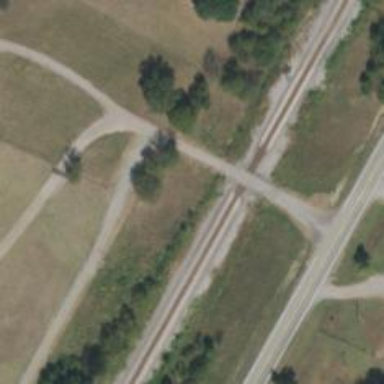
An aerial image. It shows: Railway track.